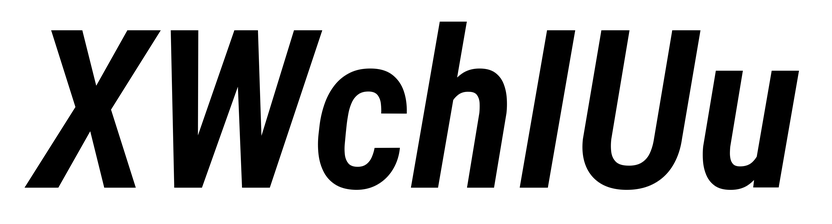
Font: Roboto-Italic_Condensed_SemiBold_Italic